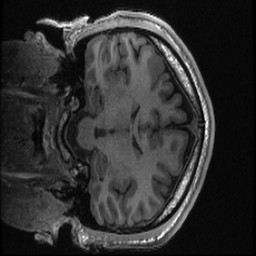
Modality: T1w
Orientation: coronal
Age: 23
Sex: male